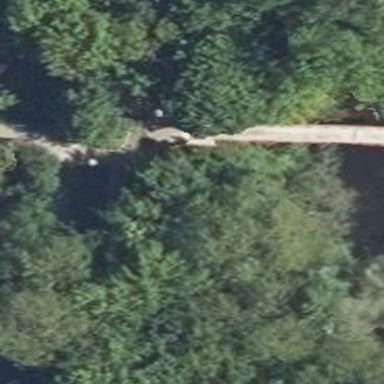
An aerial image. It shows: Footway bridge with metal surface.